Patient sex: F
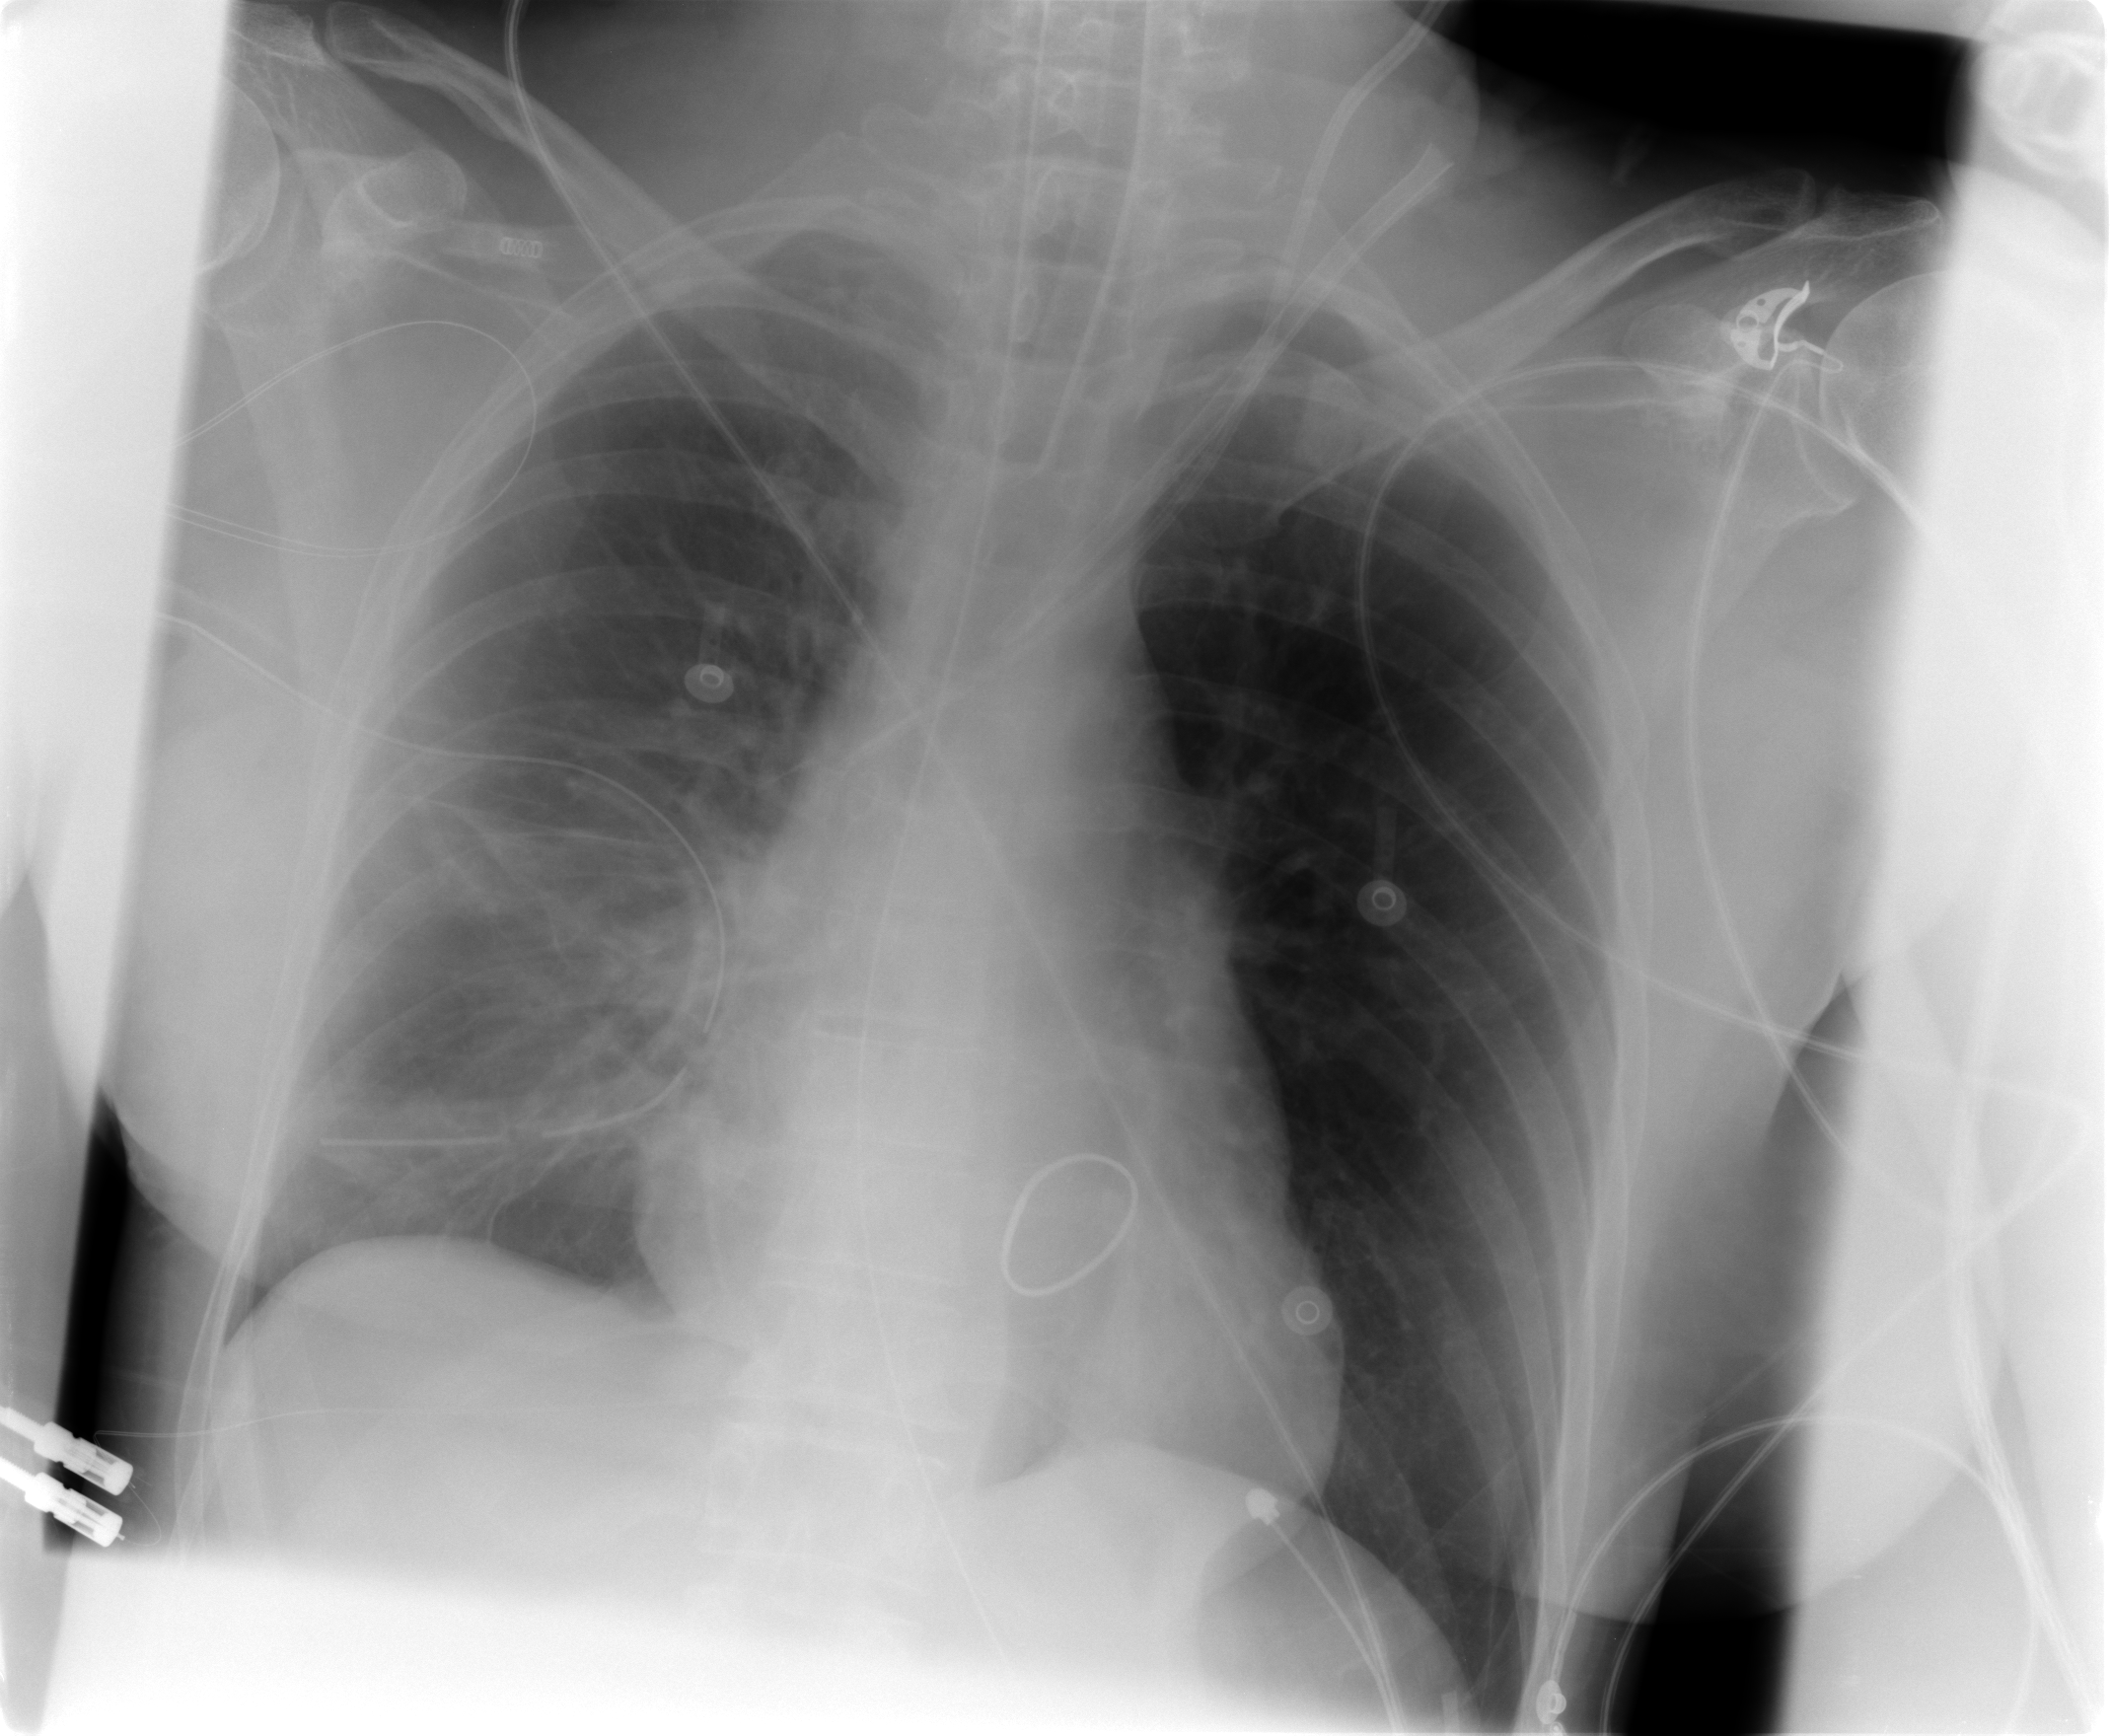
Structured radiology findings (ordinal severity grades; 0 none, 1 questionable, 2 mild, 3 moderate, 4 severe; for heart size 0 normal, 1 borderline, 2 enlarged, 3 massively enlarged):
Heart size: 0
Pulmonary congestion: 0
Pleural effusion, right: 0
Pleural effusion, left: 0
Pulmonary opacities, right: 3
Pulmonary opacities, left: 0
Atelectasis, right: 0
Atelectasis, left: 0